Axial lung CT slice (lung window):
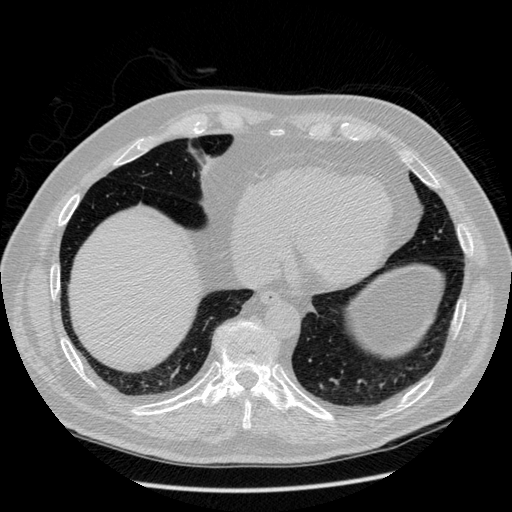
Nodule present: no